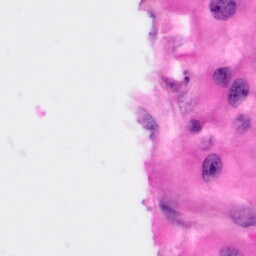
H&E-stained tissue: Pancreatic